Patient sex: M
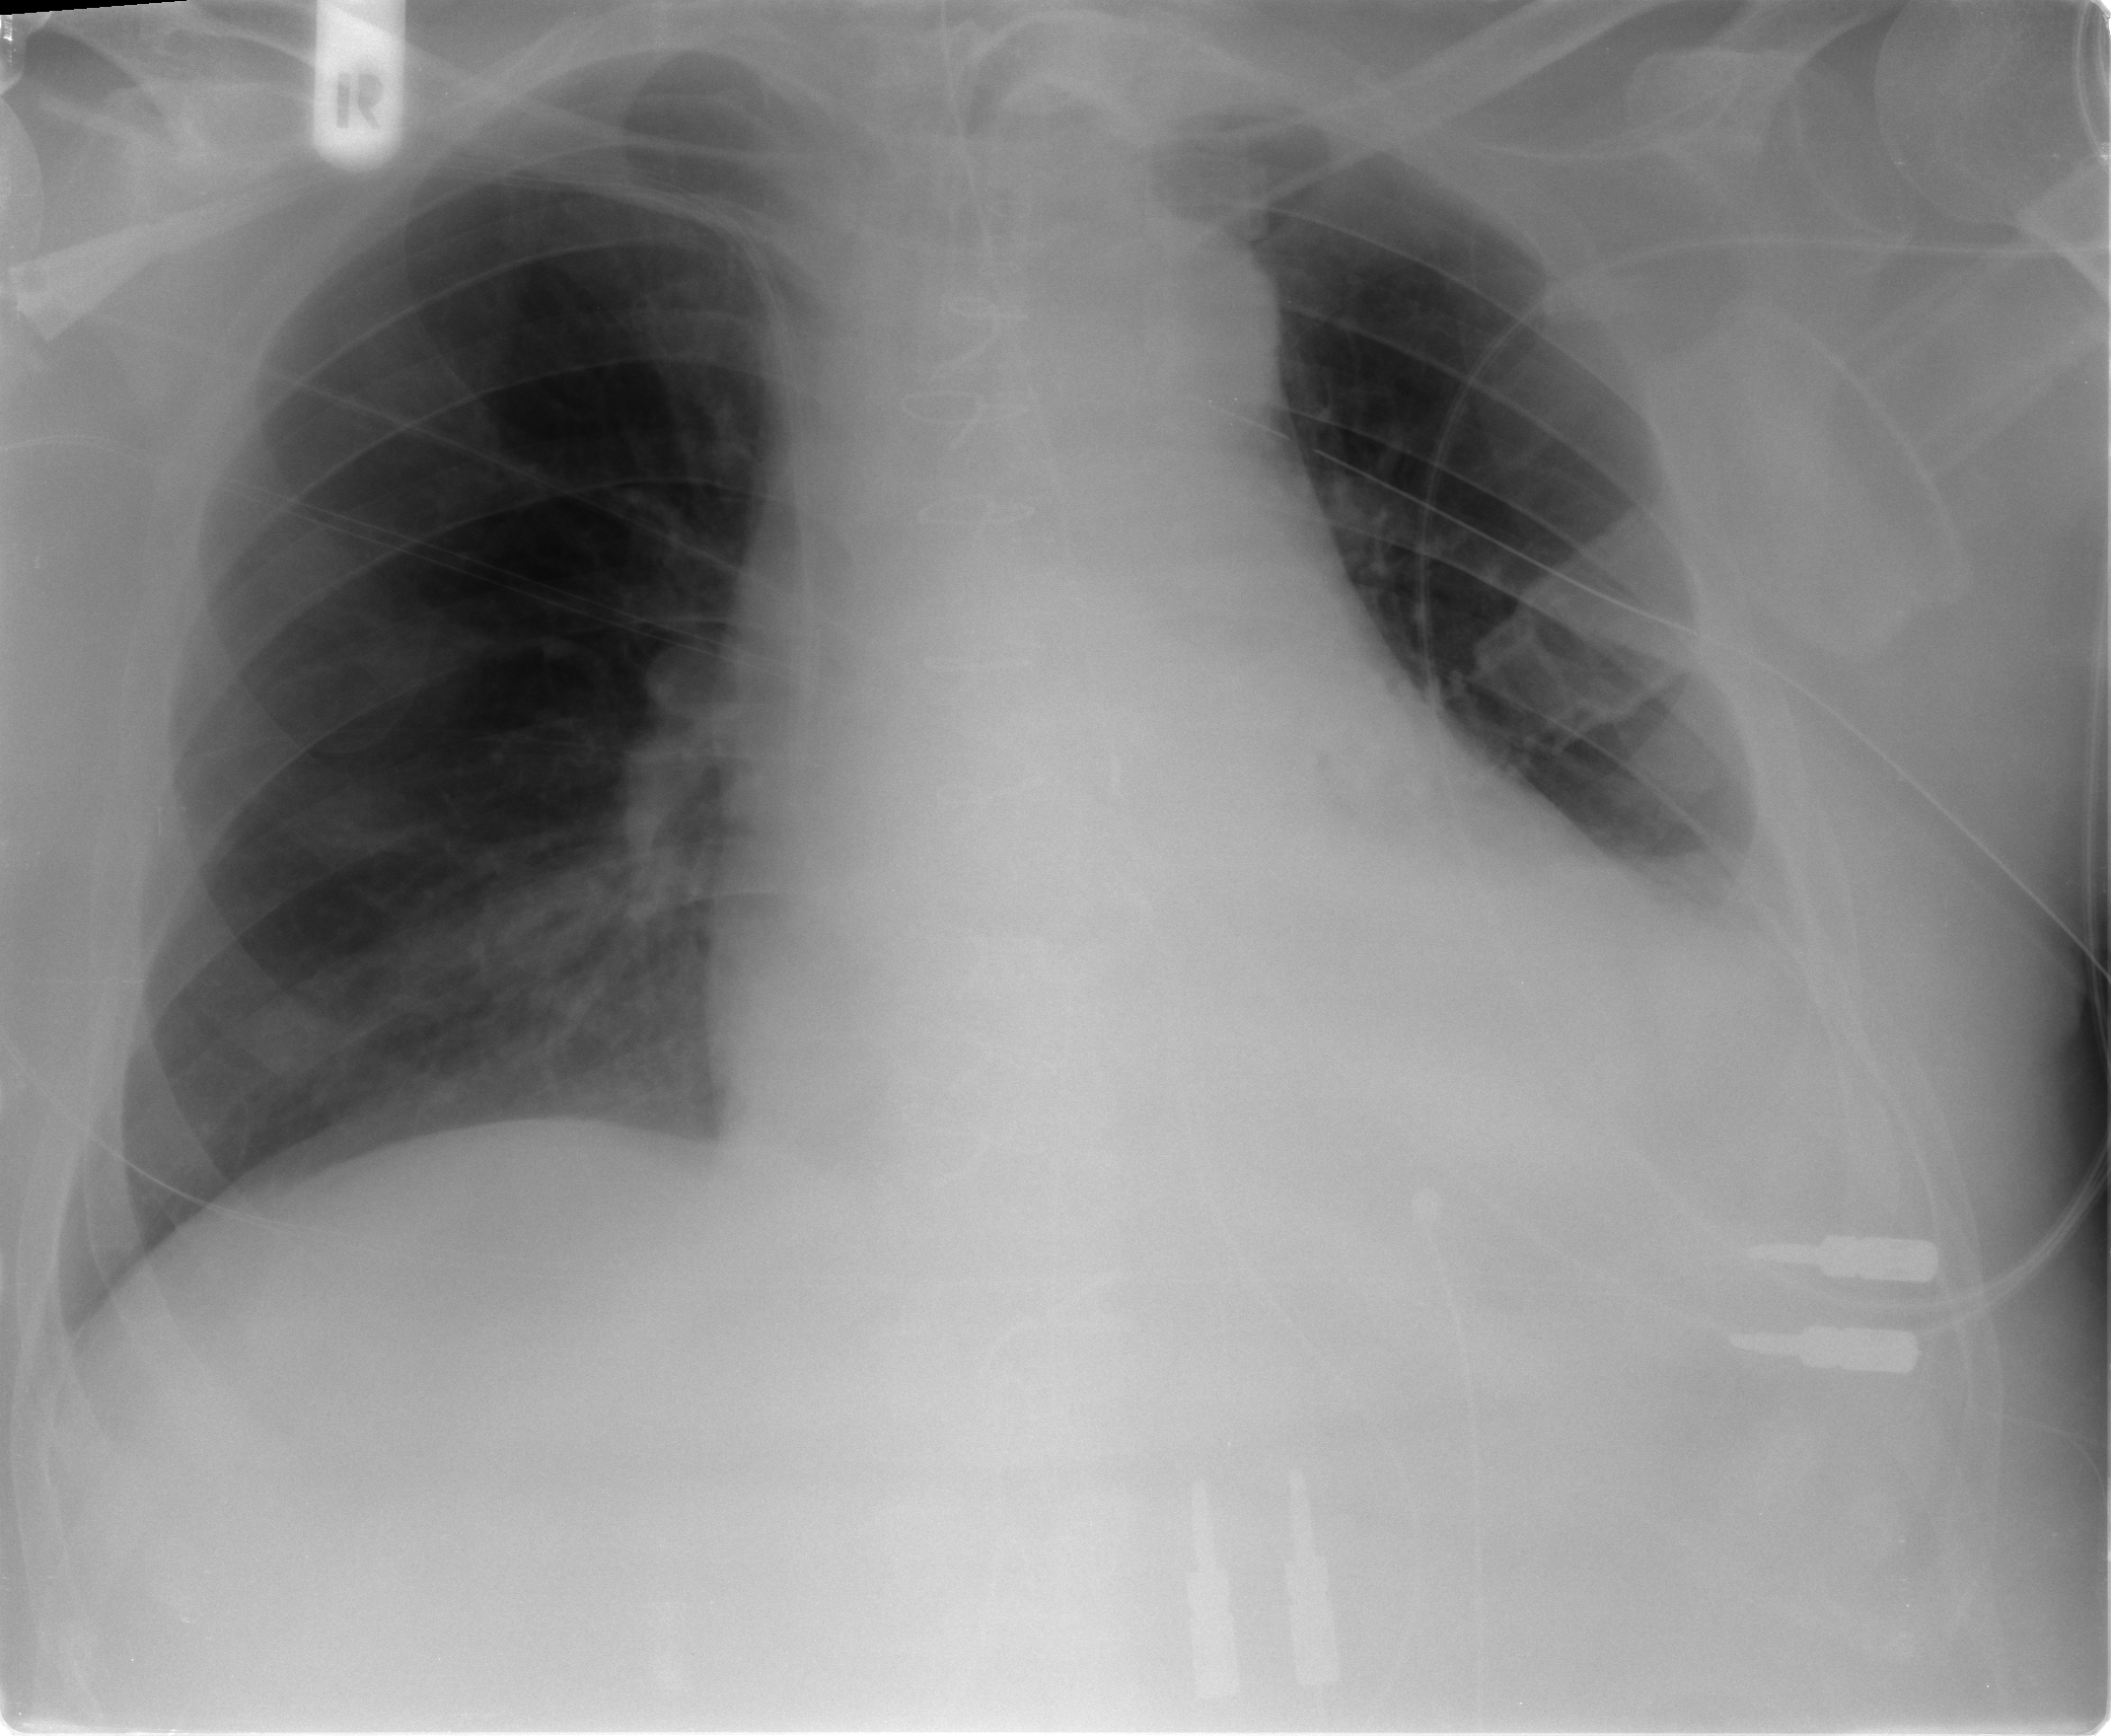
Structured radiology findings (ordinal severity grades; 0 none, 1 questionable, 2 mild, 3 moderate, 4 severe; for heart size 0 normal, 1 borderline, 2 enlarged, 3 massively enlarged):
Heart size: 2
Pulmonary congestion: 0
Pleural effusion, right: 0
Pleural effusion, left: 2
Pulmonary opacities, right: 0
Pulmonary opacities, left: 0
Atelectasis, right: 2
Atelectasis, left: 2